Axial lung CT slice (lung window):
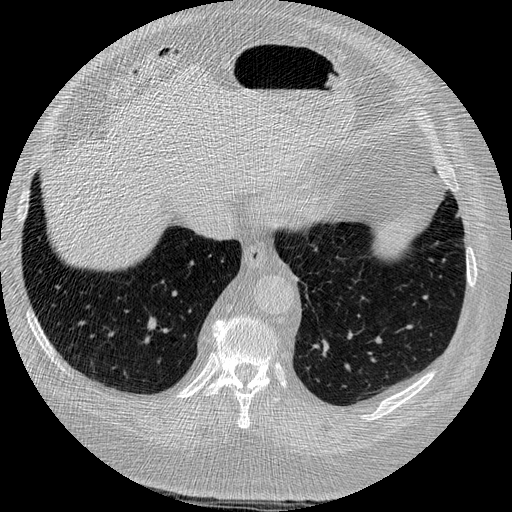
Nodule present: yes
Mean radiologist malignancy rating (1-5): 2.5